Question: I am trying to vlookup transpose with ranges.
These are stock coverage report of mobile spare parts. whatever we have covered the stock buffer to updated status against corresponding to the ranges an ascending order. (how many mobile stock covered-like 1,2,10,20)
Anyone help it would be appreciated.
'''
DATA
DESCRIPTION MODLE STATUS
Apricot 11 DONE
Avocado 10 DONE
Banana 8 DONE
Bilberry 7 DONE
Blackberry 16 DONE
Blackcurrant 20 DONE
Blueberry 2 DONE
DESIRED RESULT
AREA 7320 5520 5510 3320 1102 1100 950 940 930 920 919 918 917 916 915 914 913 912 911 910
Blueberry DONE DONE
Blackcurrant DONE DONE DONE DONE DONE DONE DONE DONE DONE DONE DONE DONE DONE DONE DONE DONE DONE DONE DONE DONE
Blackberry DONE DONE DONE DONE DONE DONE DONE DONE DONE DONE DONE DONE DONE DONE DONE DONE
Bilberry DONE DONE DONE DONE DONE DONE DONE
Banana DONE DONE DONE DONE DONE DONE DONE DONE
Avocado DONE DONE DONE DONE DONE DONE DONE DONE DONE DONE
Apricot DONE DONE DONE DONE DONE DONE DONE DONE DONE DONE DONE
'''

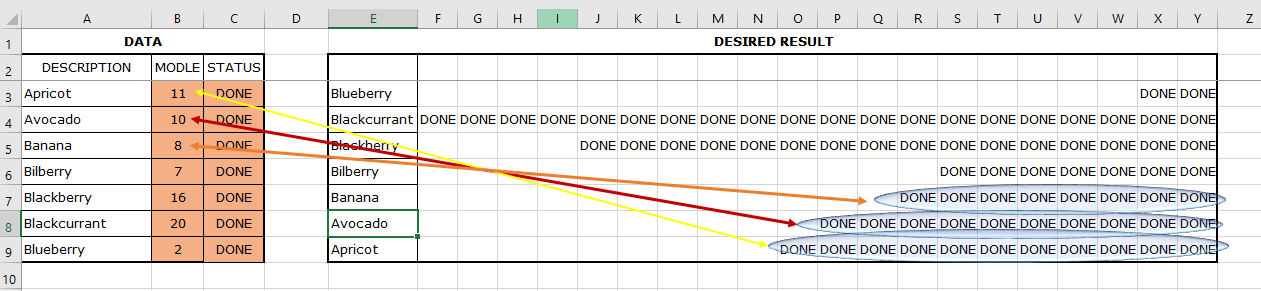
Answer: Enter the following formula in B13, assuming the top is at A1, and then fill to the right and bottom:
'=IF(COUNT($B$12:$U$12)<VLOOKUP($A13,$A$3:$C$9,2,FALSE)+COLUMN(A13),"DONE","")'
I assume there's a better way to find the length of the range than just hardcoding it as '$B$12:$U$12'.